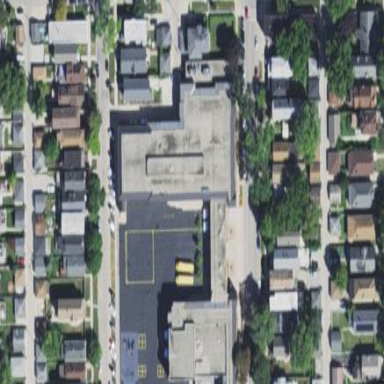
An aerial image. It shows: School building.